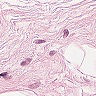
Metastatic tissue present: no